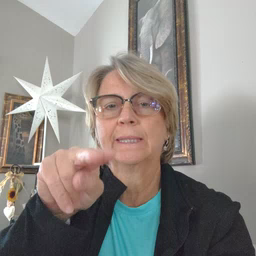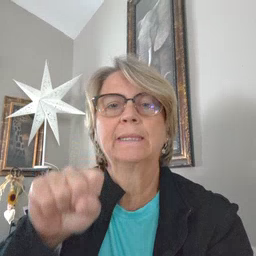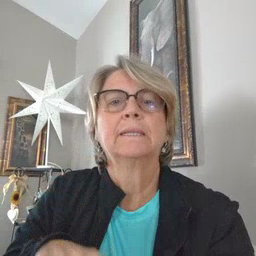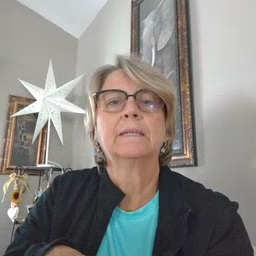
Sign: jeans